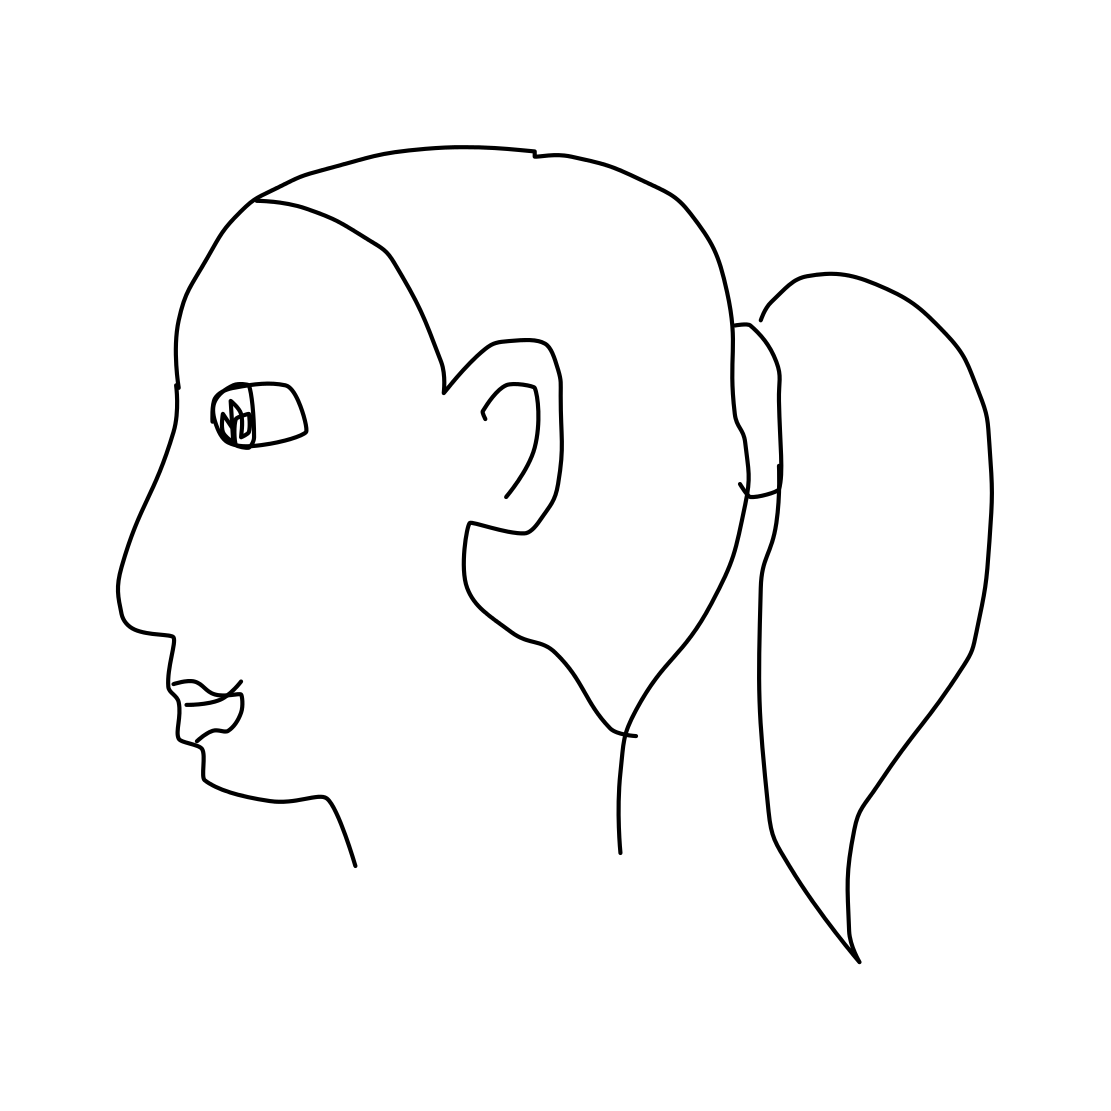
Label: head